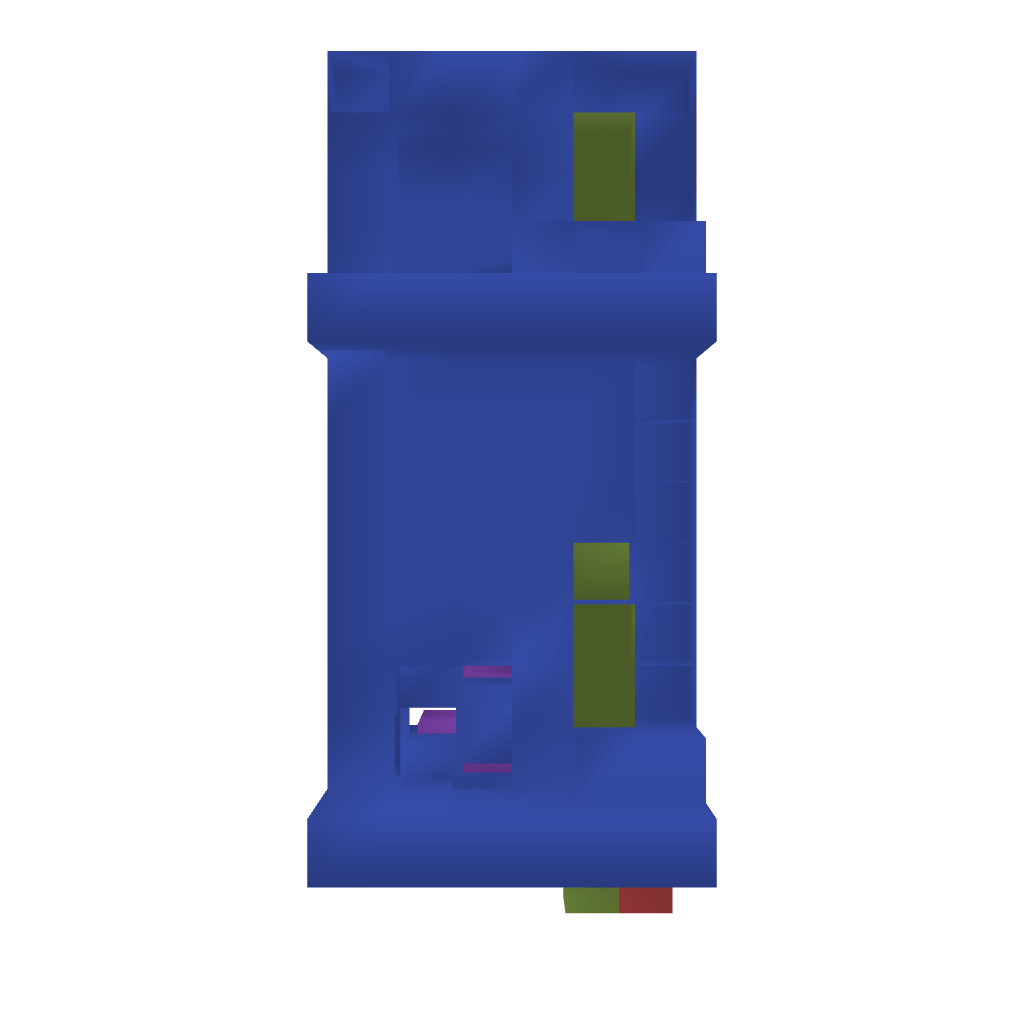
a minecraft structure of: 100% working elevator bad low quality